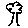
Label: tree